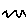
Label: zigzag